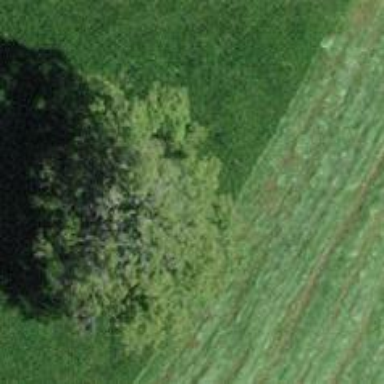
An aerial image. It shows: Beautiful tree in nature.